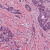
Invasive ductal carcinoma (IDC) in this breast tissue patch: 1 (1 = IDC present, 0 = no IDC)